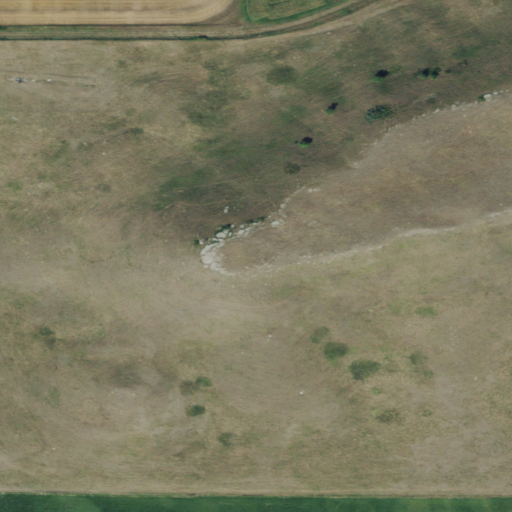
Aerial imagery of mountain in North Dakota named Braun Butte containing grassland, open development, and cultivated crops